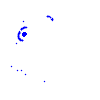
Particle: pion